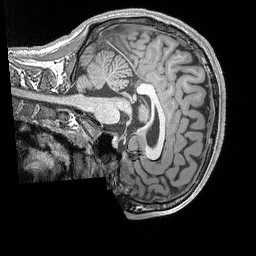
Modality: T1w
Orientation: sagittal
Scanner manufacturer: siemens
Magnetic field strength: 3 T
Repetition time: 2.3 s
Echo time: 0.00298 s